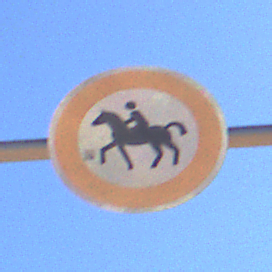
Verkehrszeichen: VerbotReiter
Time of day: MorningAfternoon
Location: Outdoor (RoadRail)
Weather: Clear
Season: NotSpecified
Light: Natural